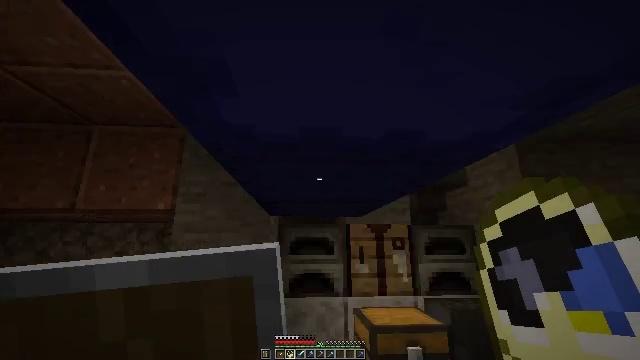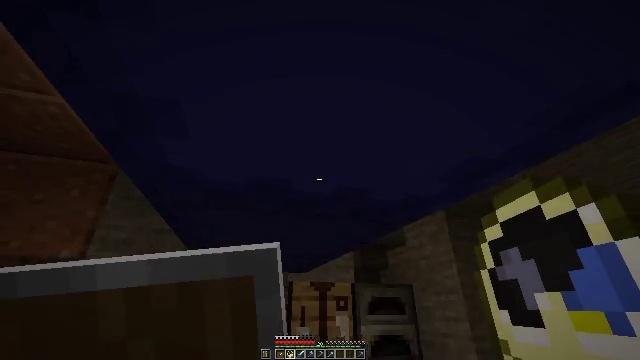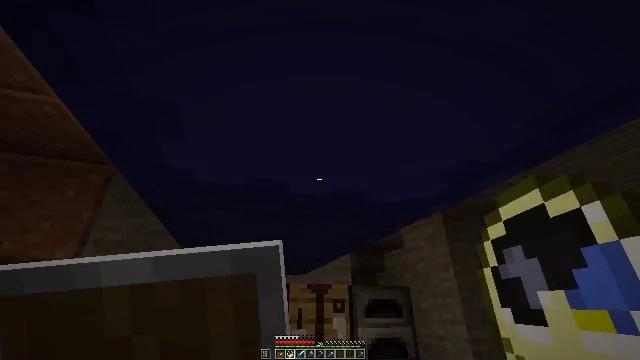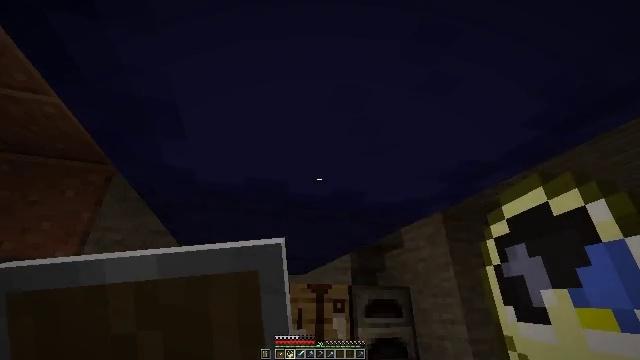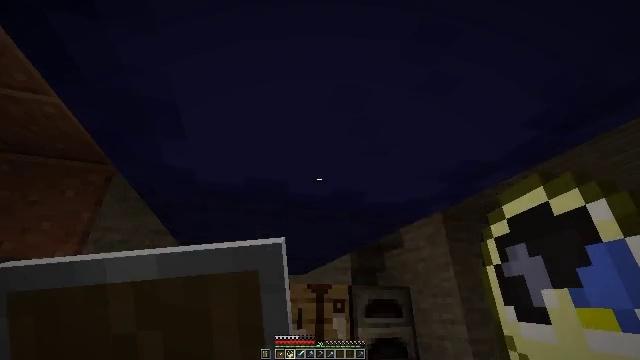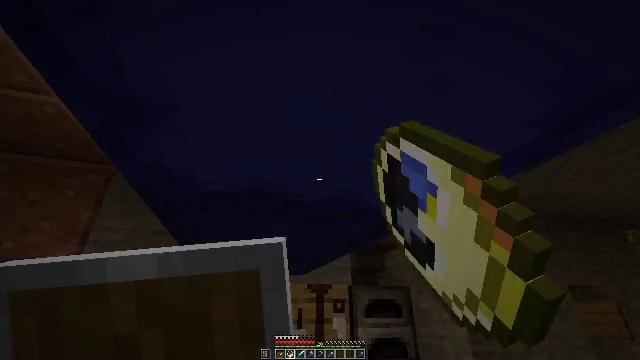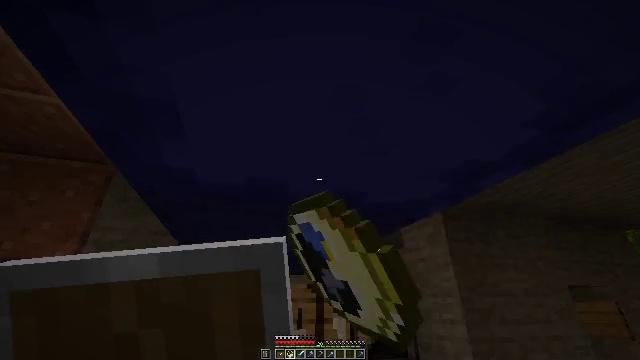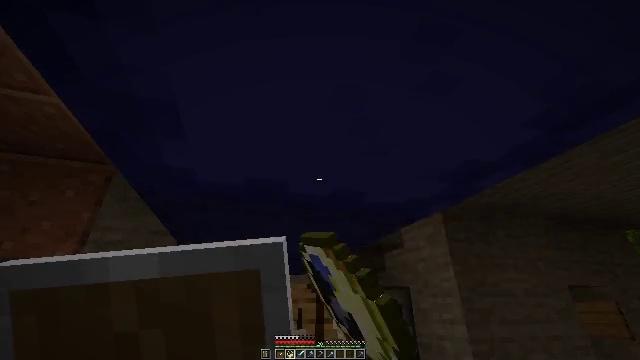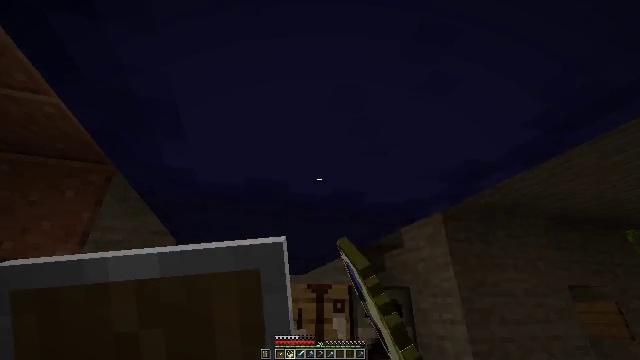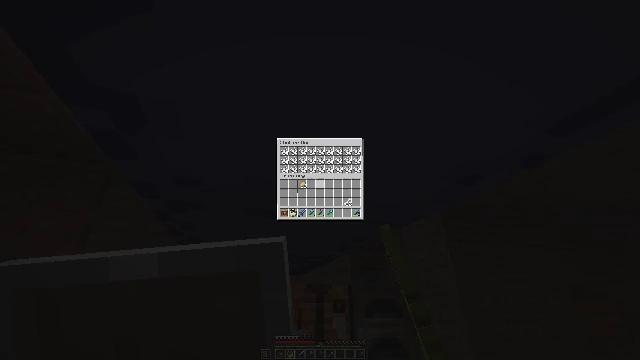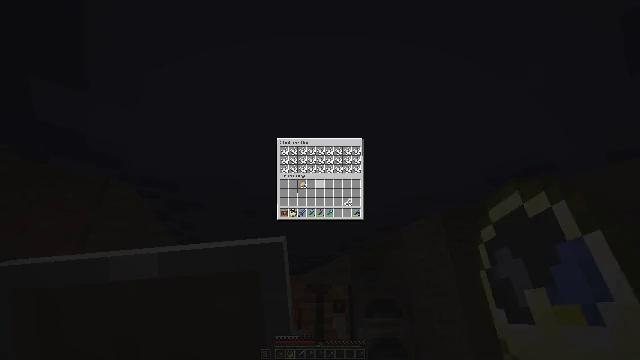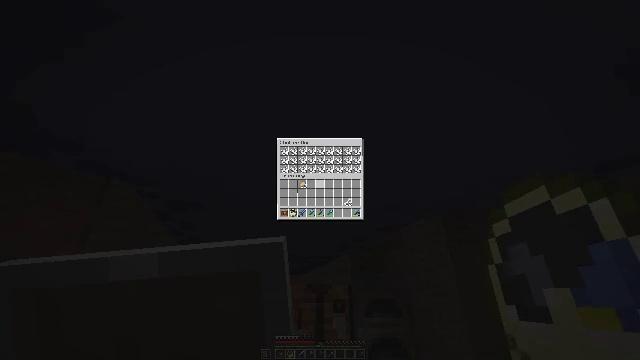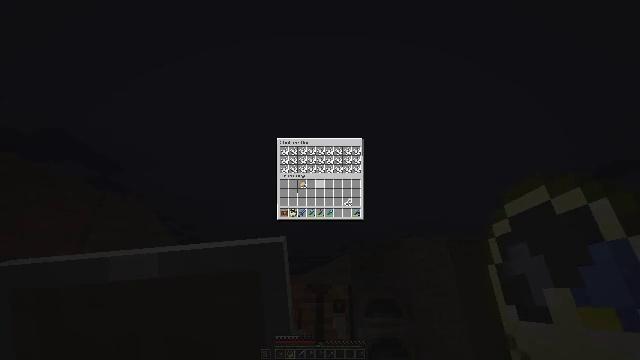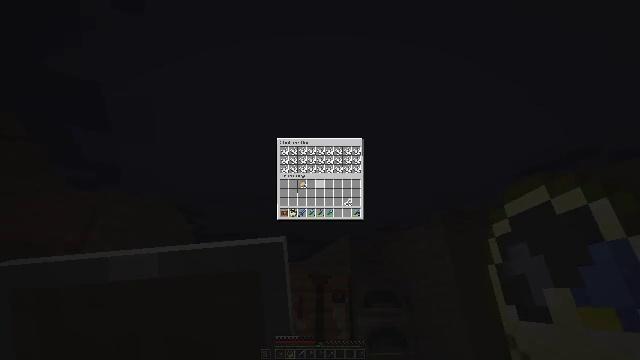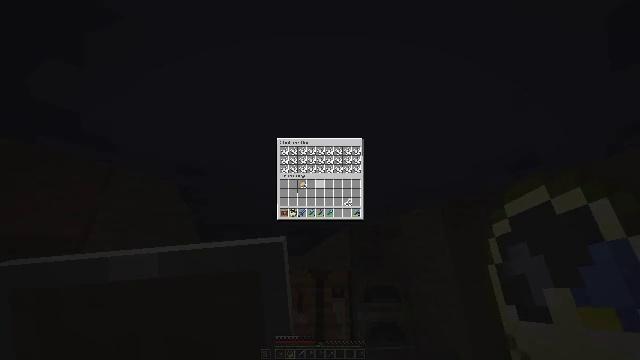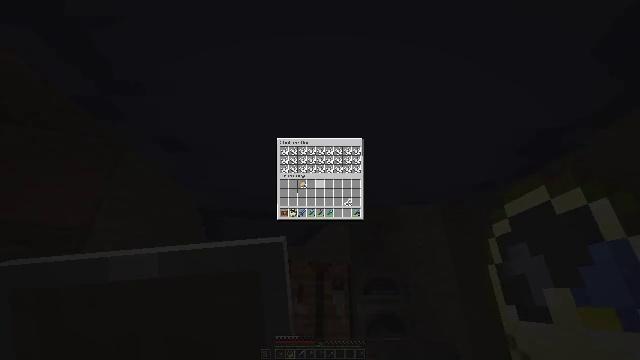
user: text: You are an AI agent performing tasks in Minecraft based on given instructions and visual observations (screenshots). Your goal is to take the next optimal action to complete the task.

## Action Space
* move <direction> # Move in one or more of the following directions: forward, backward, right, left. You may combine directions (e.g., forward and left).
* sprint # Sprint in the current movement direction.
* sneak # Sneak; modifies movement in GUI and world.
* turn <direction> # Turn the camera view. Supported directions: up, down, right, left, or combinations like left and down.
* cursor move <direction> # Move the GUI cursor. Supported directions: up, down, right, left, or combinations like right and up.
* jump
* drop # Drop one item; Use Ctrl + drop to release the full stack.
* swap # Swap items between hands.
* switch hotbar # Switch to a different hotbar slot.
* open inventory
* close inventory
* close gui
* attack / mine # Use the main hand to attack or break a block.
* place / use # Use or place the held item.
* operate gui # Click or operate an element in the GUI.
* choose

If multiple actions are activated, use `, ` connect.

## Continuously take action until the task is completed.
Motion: motion action
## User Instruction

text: Reclaim the blue shulker box for storage.
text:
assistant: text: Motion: turn right and up
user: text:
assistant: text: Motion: no_op
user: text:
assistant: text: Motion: no_op
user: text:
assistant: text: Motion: use / place
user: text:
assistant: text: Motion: use / place
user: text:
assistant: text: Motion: use / place
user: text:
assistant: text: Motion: use / place
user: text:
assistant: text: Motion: no_op
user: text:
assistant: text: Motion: no_op
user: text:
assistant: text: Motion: no_op
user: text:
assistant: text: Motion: no_op
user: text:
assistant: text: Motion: no_op
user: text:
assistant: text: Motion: no_op
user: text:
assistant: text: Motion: no_op
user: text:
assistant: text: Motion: no_op
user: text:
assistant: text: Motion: no_op
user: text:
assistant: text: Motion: turn right
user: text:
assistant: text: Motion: turn right and down
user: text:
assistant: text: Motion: close inventory
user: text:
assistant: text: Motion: close inventory
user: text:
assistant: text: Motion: close inventory
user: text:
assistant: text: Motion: close inventory
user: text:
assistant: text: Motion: move back
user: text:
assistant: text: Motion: move back
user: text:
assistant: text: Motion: move back, turn right
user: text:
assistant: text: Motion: move back, turn right
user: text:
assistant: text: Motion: move back
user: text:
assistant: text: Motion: move back, turn left and up
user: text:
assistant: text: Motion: turn left
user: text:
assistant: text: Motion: no_op